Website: macys
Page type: customer-info-address
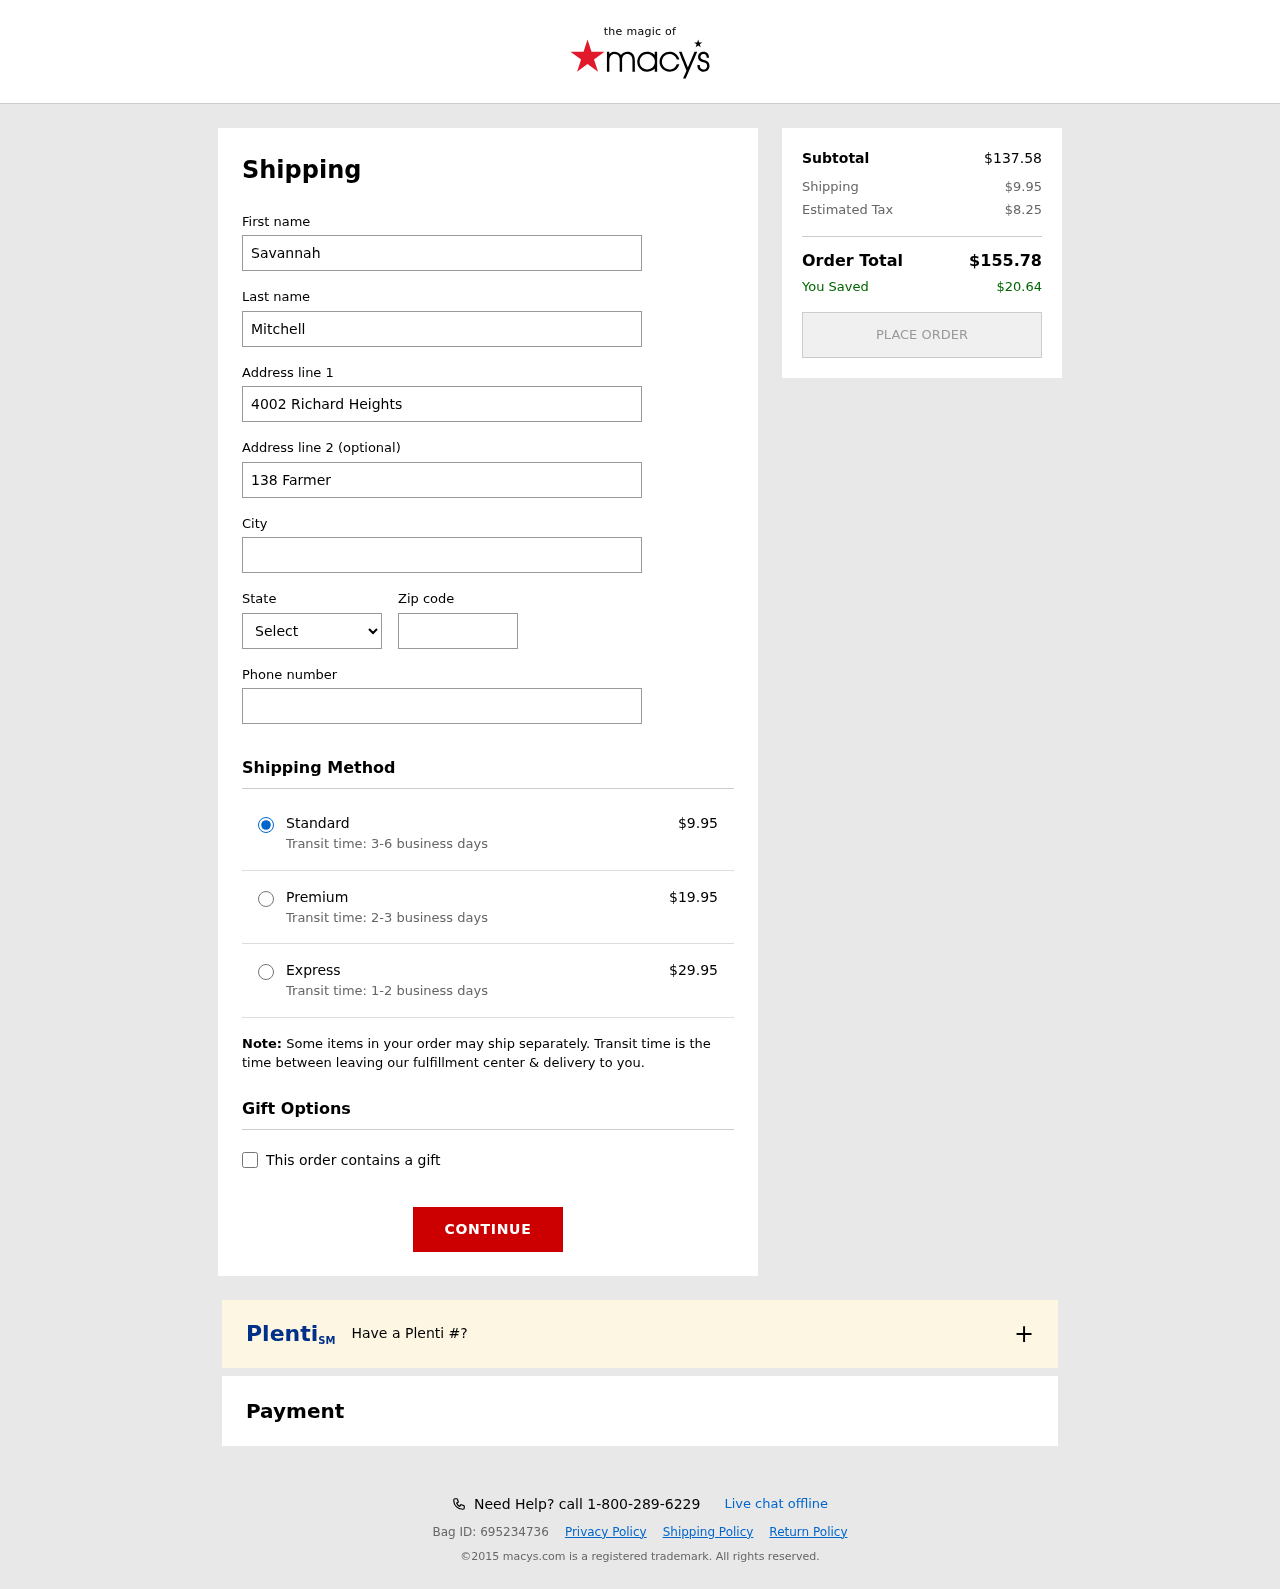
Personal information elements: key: PII_CITY
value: Davidside
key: PII_FIRSTNAME
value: Savannah
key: PII_LASTNAME
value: Mitchell
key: PII_PHONE
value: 4156588301
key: PII_POSTCODE
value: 01773
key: PII_STATE_ABBR
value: LA
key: PII_STREET
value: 4002 Richard Heights
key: PII_STREET2
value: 138 Farmer Island
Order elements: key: ORDER_SHIPPING_COST
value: $9.95
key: ORDER_SHIPPING_COST_PREMIUM
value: $19.95
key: ORDER_SHIPPING_COST_EXPRESS
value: $29.95
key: ORDER_SUBTOTAL
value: $137.58
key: ORDER_TAX
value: $8.25
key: ORDER_TOTAL
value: $155.78
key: ORDER_SAVINGS
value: $20.64